Field crop: maize
Growth stage: 2
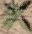
Species: atriplex